Interaction volume radius: 10 \u00c5
Interaction volume height: 10 \u00c5
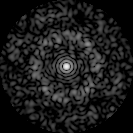
Disorder parameter: 0.8728